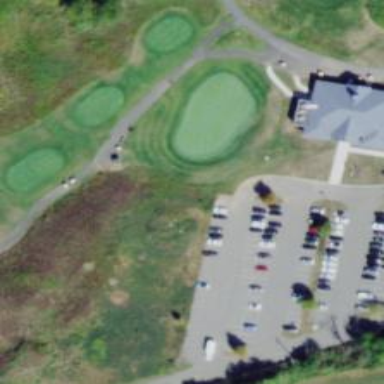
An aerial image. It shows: Area of rough grass used for golf.